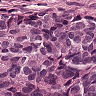
Metastatic tissue present: yes